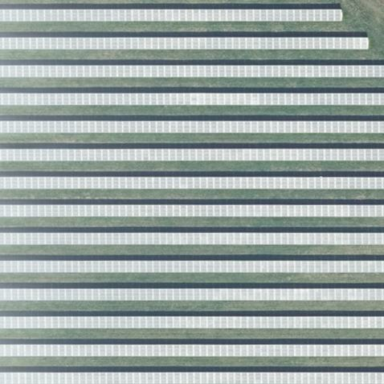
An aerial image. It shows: Solar power generator utilizing photovoltaic technology with solar photovoltaic panels.